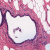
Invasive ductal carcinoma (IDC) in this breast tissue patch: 0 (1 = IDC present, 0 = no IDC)